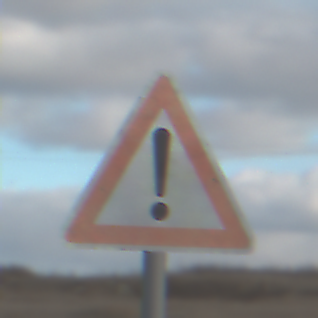
Verkehrszeichen: Gefahrenstelle
Umgebung: Outdoor, RoadRail
Tageszeit: SunriseSunset
Wetter: PartlyCloudy
Licht: Natural
Jahreszeit: NotSpecified
Kontrast: LowContrast